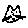
Label: cat